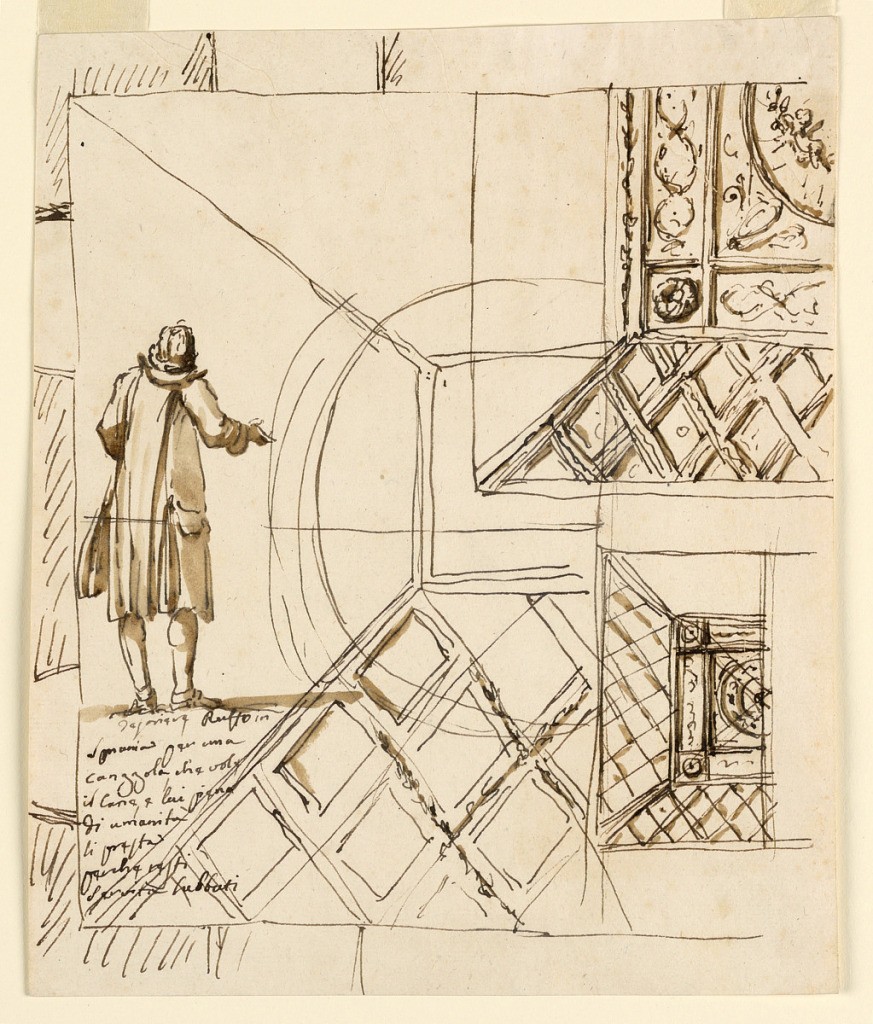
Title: Designs for Ceiling Decorations with Figural Sketch and Anecdote
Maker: Giuseppe Barberi, Italian, 1746–1809
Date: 1746–1809
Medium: Pen and brown ink, brush and brown wash on off-white laid paper
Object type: Drawing
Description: Various rough designs for ceiling decoration, including lattice, vegetal, and rosette motifs. At left, a figural sketch with inscription below.